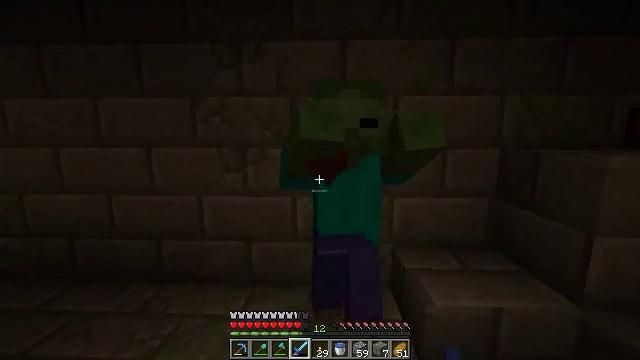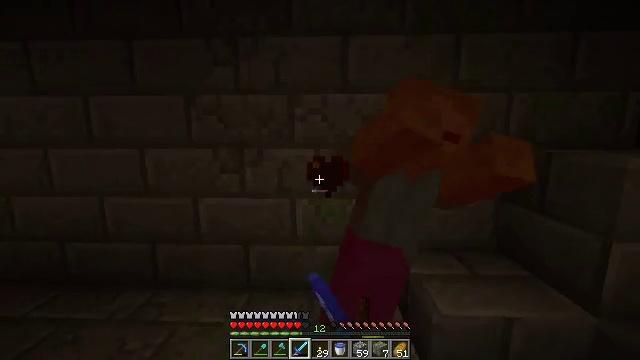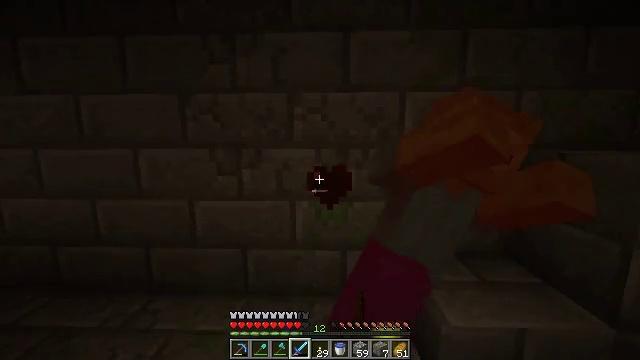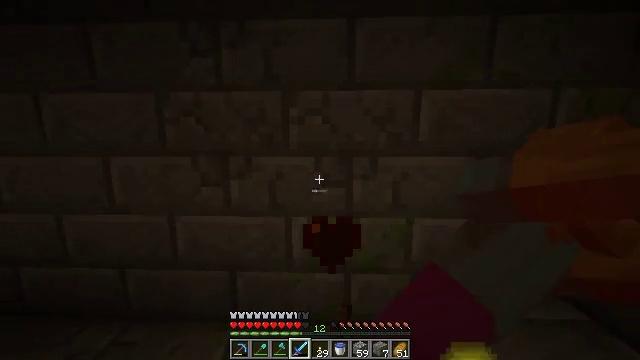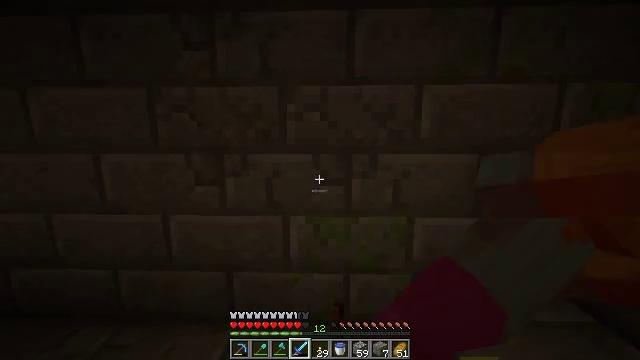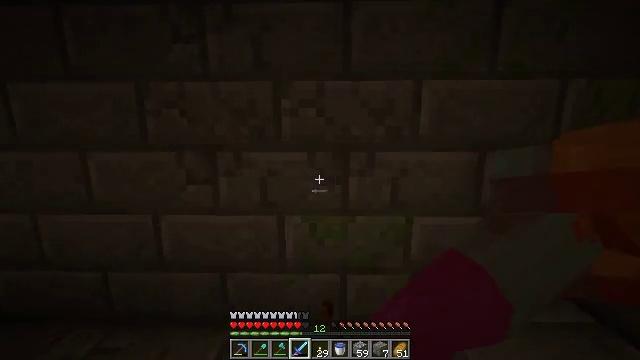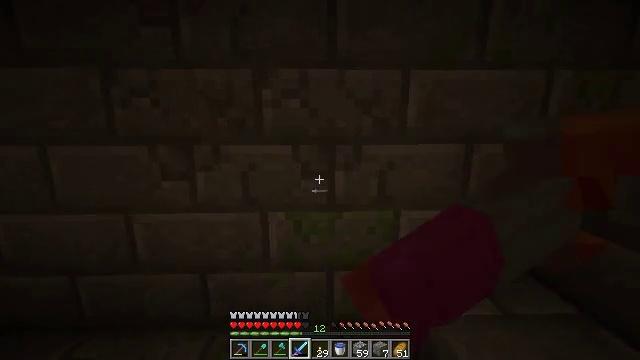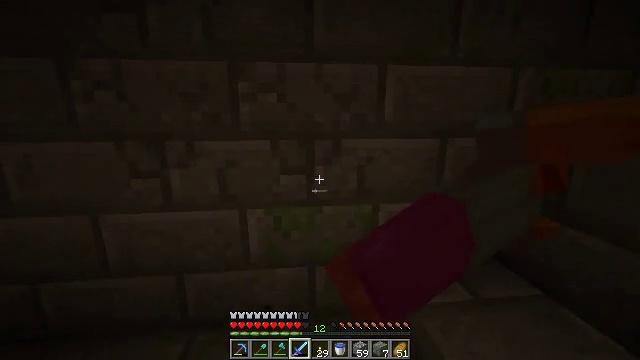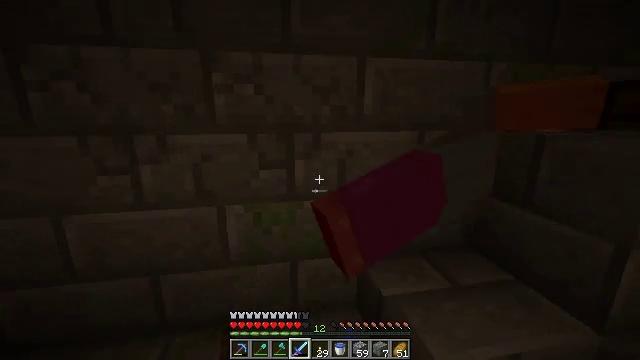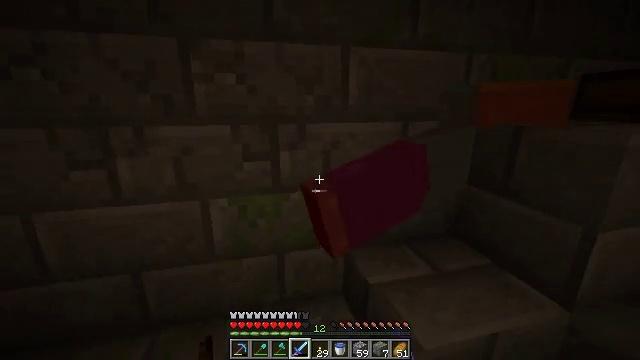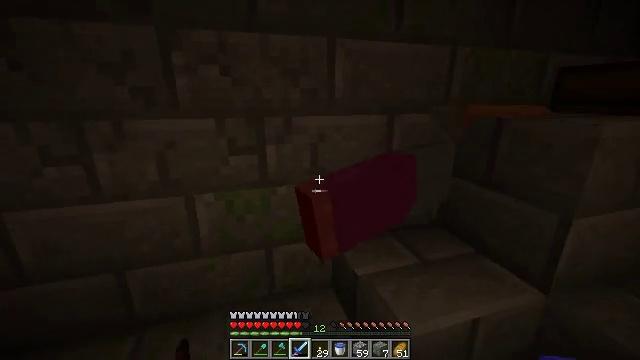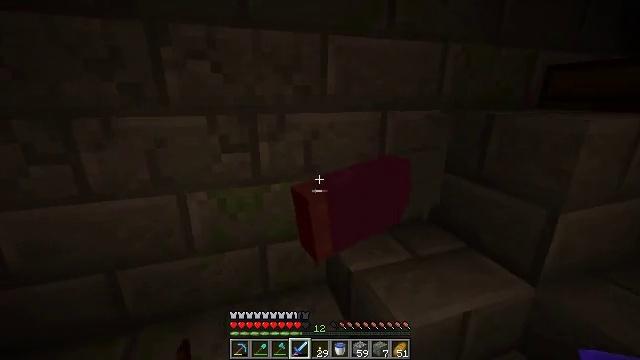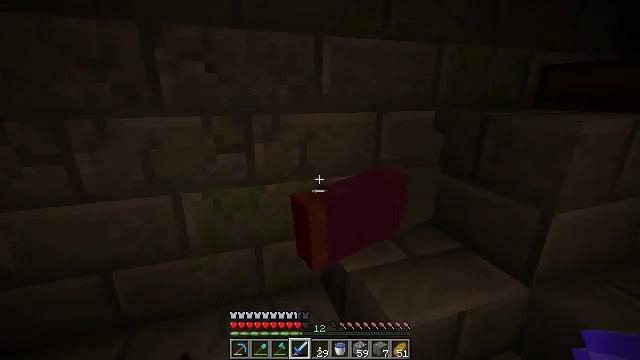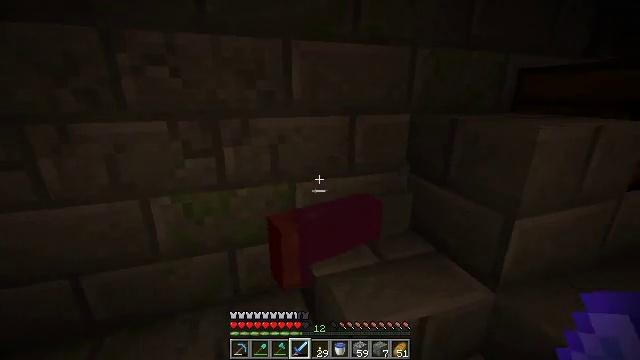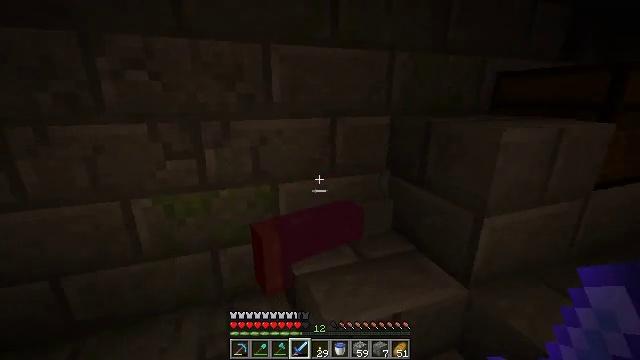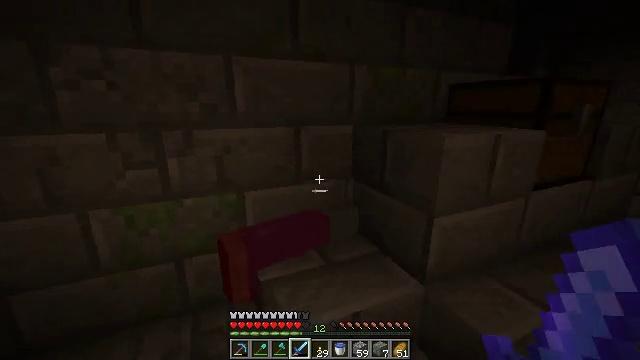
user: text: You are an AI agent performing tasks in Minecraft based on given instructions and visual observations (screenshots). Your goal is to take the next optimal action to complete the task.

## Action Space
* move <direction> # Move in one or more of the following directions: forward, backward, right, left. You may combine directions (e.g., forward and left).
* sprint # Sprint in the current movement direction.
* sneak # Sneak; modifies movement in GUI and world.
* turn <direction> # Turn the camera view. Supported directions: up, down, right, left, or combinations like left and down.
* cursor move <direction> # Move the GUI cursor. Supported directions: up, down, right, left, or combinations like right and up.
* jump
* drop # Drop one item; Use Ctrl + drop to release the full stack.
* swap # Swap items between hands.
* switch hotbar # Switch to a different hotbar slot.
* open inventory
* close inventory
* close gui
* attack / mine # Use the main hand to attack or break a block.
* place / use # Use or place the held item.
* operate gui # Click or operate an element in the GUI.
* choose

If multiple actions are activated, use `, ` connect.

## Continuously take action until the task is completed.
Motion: motion action
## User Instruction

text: Break the iron door.
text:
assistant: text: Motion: move forward, attack / mine
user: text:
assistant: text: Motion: move forward, attack / mine
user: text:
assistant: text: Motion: move forward
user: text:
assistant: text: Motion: attack / mine
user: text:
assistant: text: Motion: attack / mine
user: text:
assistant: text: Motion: turn right and down, attack / mine
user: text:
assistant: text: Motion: turn right and down
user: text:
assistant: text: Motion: turn right and down
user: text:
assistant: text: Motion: turn right and down
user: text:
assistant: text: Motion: turn right and down
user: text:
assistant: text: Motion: turn right
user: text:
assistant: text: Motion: move right
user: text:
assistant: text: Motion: move right
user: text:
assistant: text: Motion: move back and move right, turn right
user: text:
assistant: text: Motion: move back and move right, turn right and up
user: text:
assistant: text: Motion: move back and move right, turn right and up
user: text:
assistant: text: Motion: move back and move right, turn right and up
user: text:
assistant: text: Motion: move right, turn right
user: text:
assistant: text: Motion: no_op
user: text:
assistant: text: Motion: no_op
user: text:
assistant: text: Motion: no_op
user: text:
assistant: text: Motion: no_op
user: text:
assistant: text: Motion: no_op
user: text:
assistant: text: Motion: turn right
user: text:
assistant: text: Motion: move forward
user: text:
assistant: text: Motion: move forward, turn right
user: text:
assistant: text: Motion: move forward
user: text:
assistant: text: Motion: move forward, turn up
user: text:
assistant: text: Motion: move forward
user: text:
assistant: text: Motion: move forward, use / place